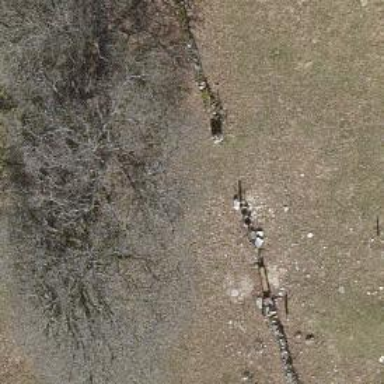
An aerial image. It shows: Wall barrier.